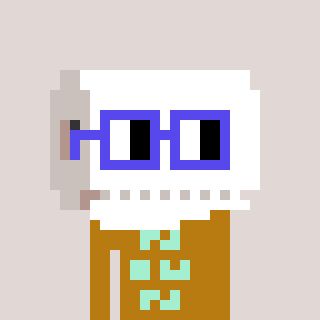
a pixel art character with square blue glasses, a toiletpaper-full-shaped head and a gold-colored body on a warm background